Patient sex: F
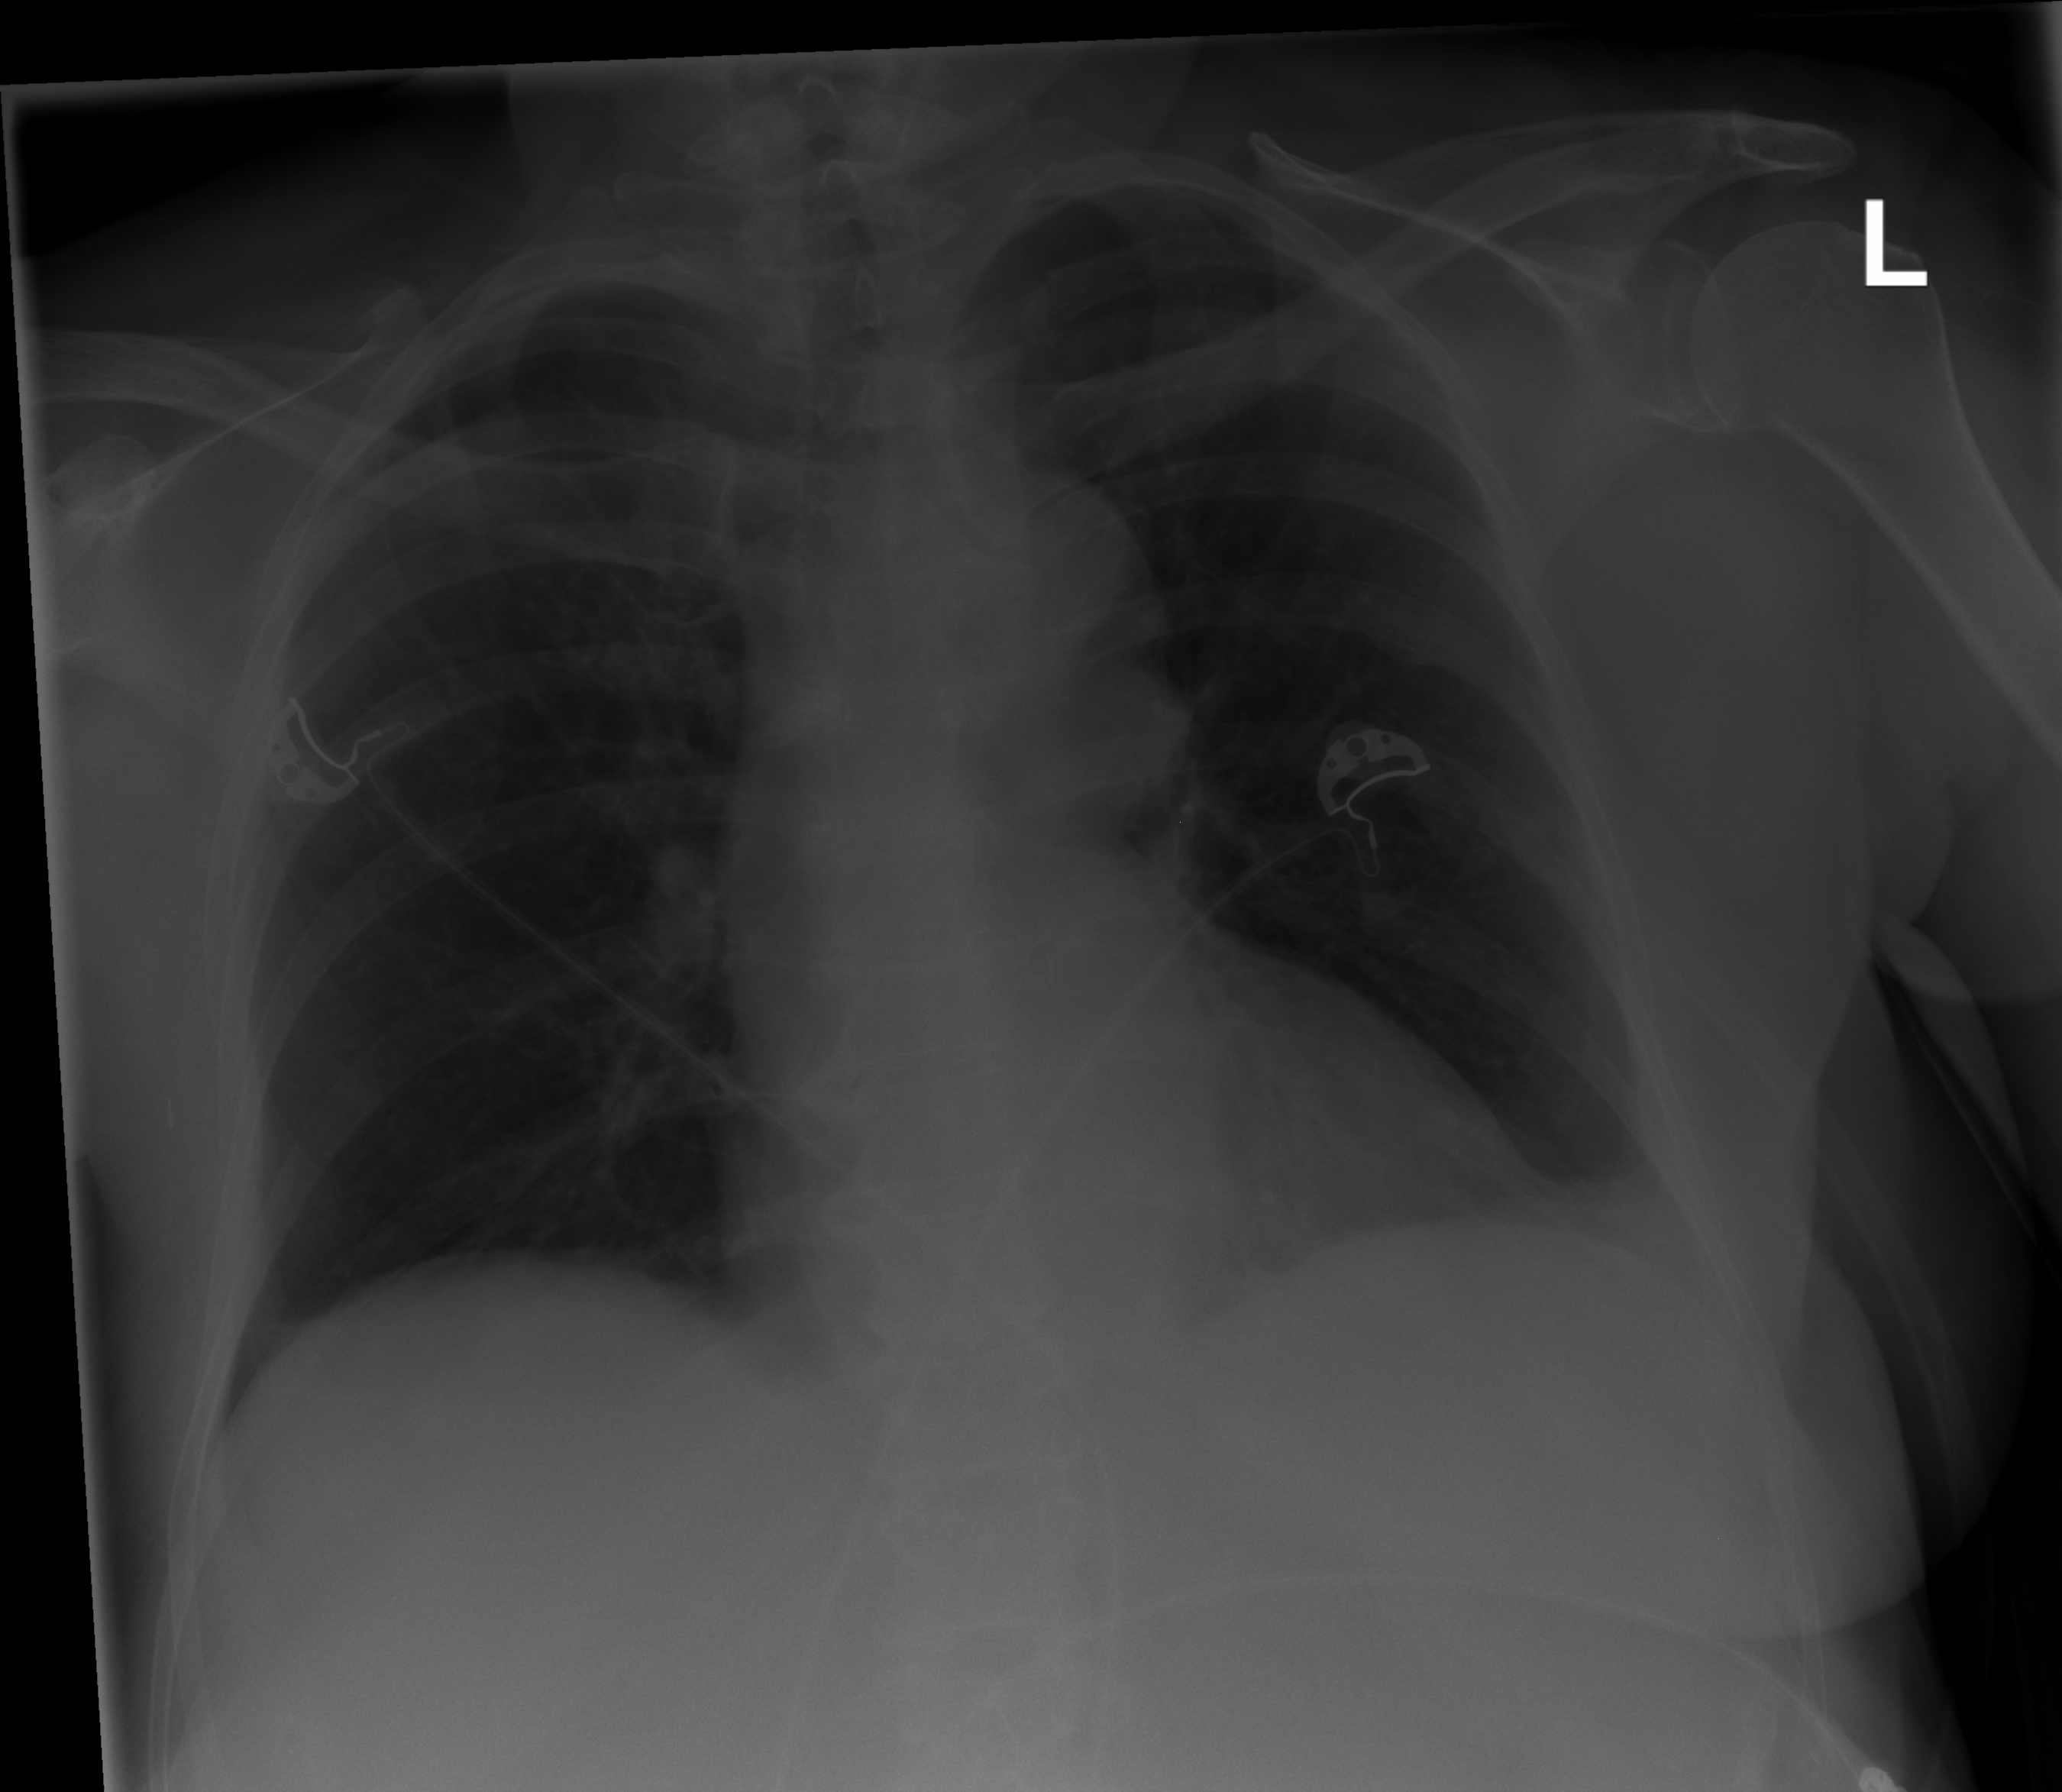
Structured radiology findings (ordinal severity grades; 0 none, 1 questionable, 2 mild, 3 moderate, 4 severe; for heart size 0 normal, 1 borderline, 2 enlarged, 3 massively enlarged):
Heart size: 0
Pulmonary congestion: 0
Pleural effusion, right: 0
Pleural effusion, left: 2
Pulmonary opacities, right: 0
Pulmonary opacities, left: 0
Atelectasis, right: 0
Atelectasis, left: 2